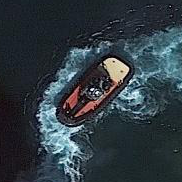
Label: civil